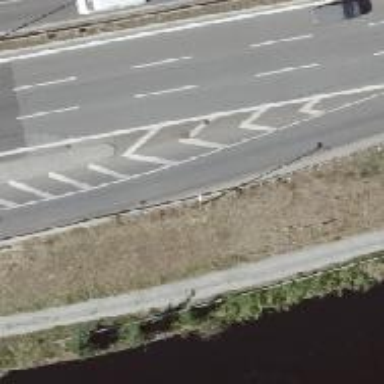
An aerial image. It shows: Asphalt motorway link.